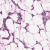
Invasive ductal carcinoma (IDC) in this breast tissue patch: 1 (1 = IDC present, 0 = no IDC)